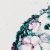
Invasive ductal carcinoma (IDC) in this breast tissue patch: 0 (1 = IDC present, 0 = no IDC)